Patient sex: F
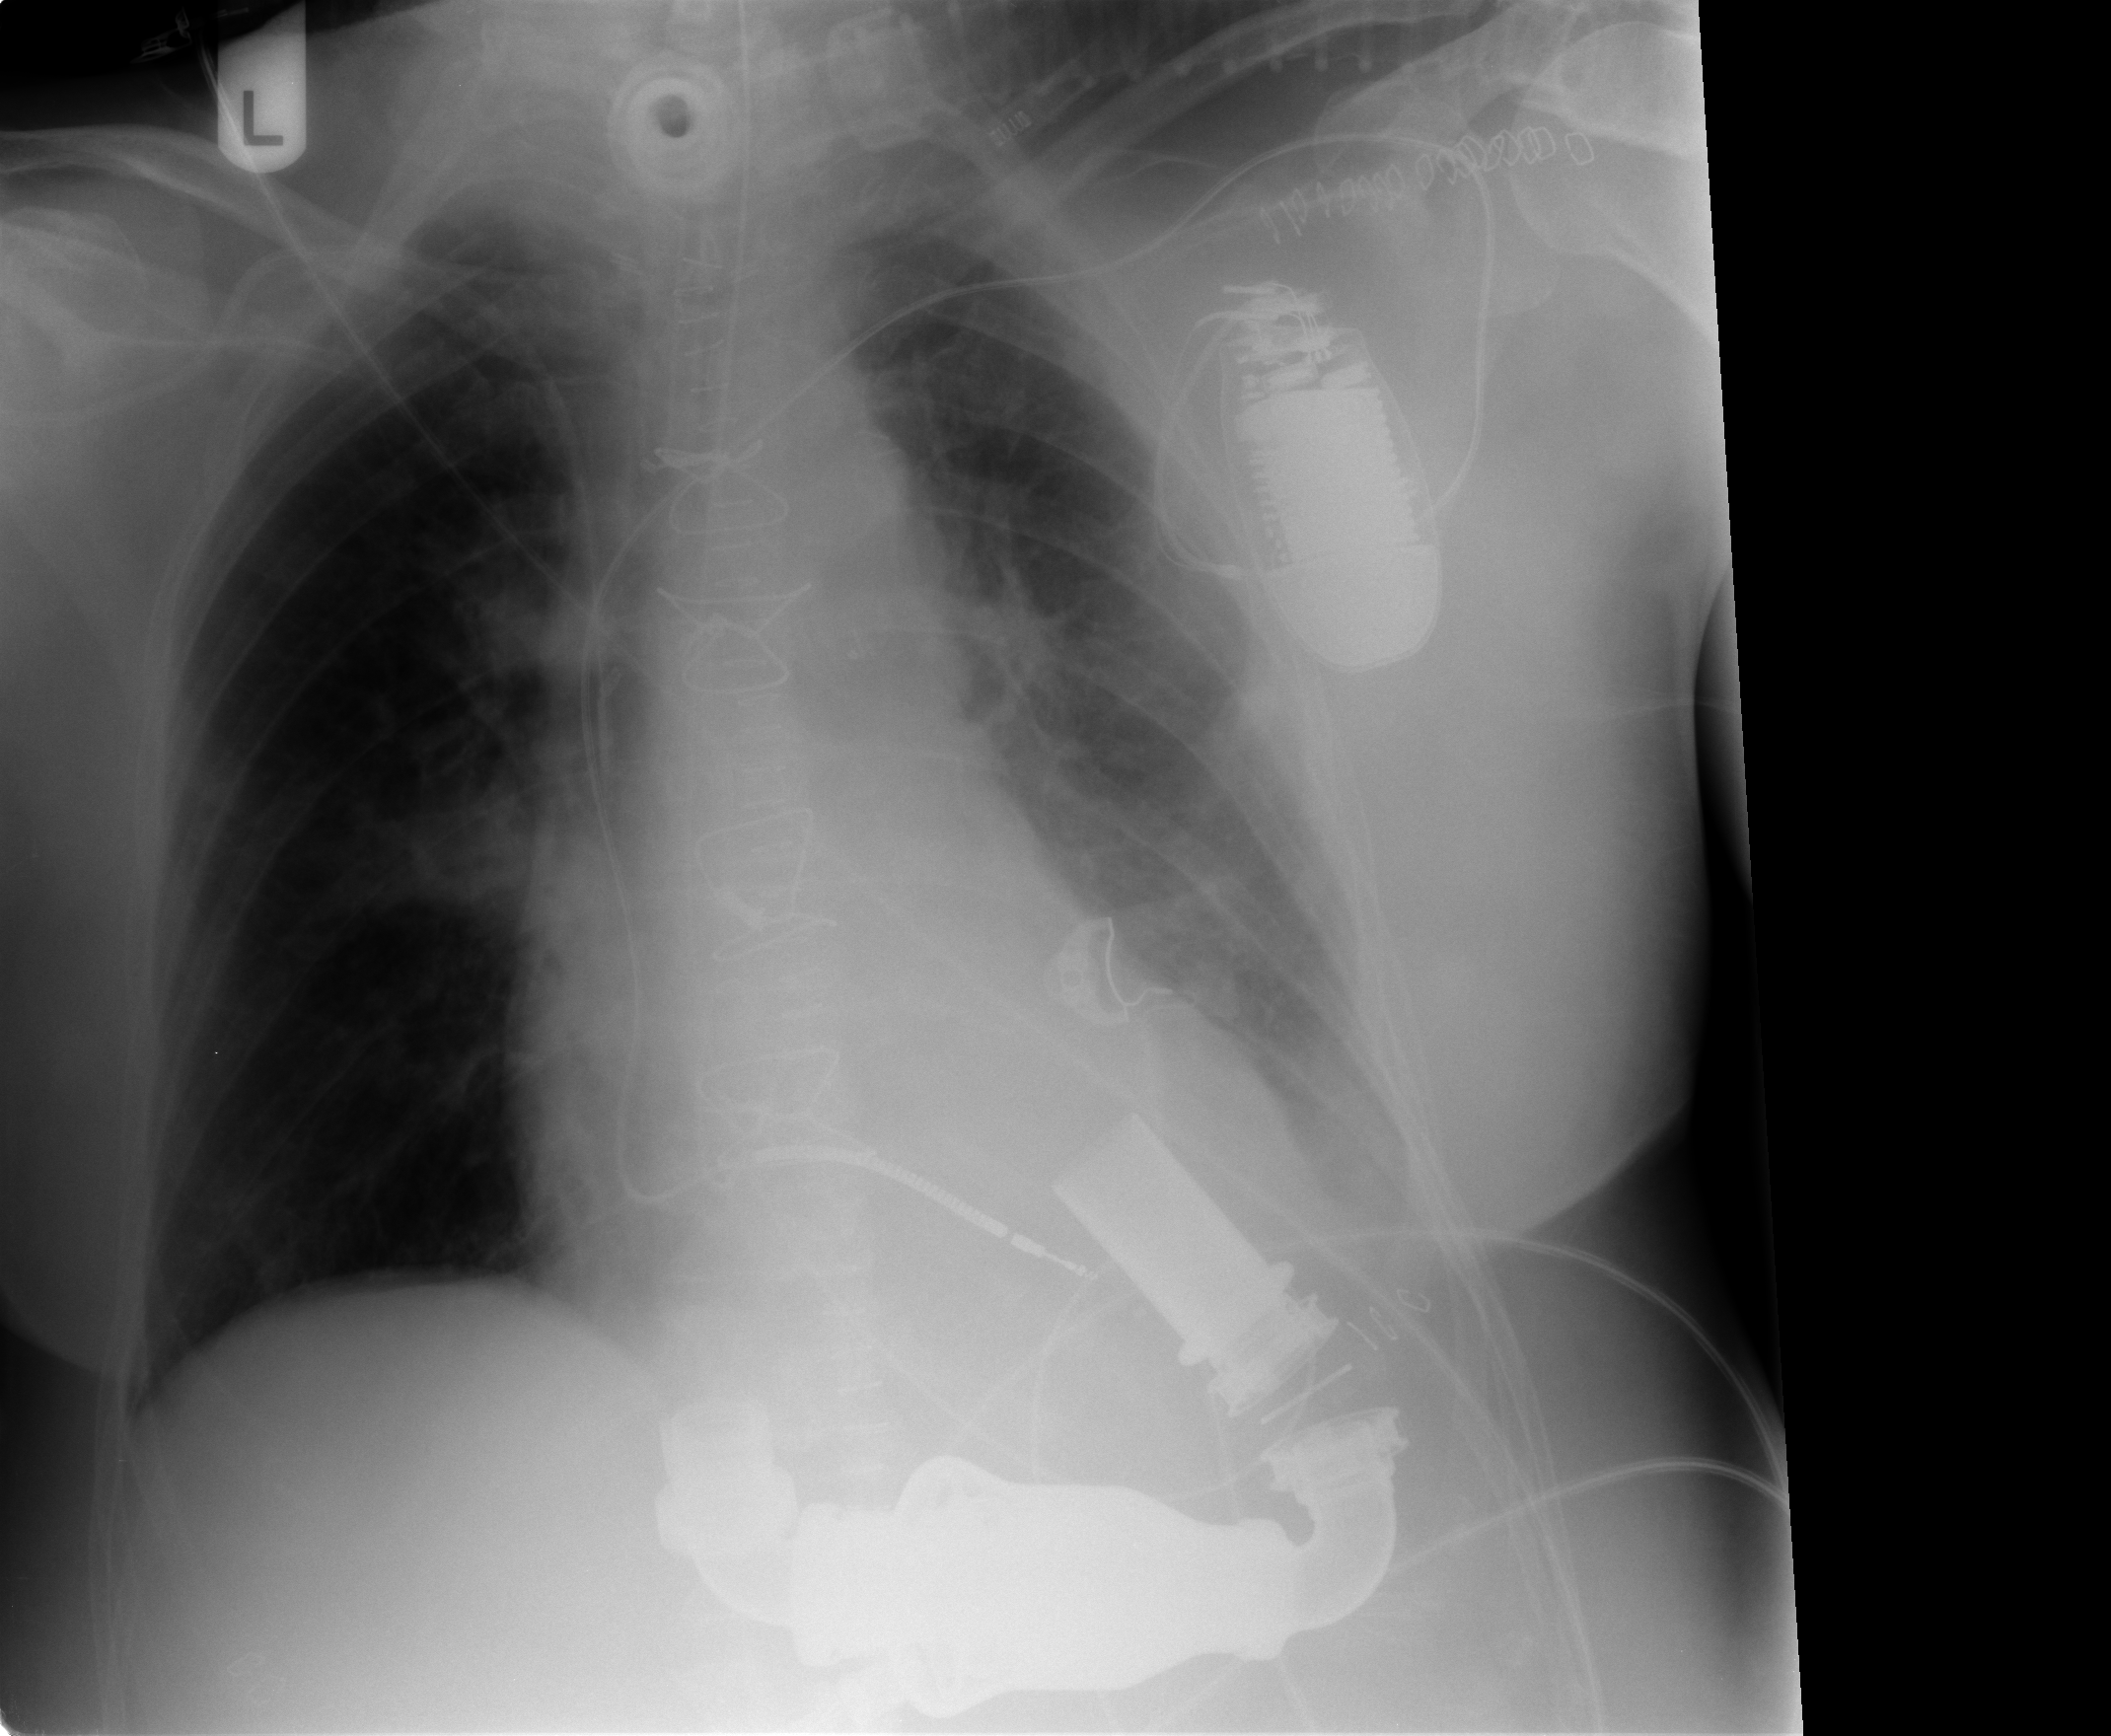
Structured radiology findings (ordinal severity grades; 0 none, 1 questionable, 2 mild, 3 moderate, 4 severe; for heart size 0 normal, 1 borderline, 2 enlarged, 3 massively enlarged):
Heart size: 1
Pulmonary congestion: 1
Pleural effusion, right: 0
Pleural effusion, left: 2
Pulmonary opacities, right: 0
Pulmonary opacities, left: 1
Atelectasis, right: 0
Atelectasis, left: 2